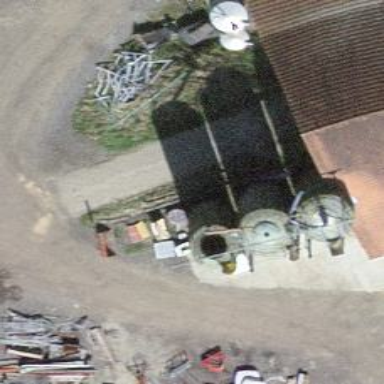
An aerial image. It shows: Silo.